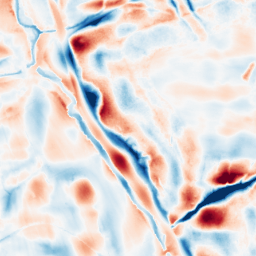
Category: wavelet
Decomposition family: wavelet_biorthogonal
Decomposition parameters: wavelet: bior4.4
level: 5
Upsampling method: linear_exact
Upsampling parameters: scale: 8
Upsampling scale: 8